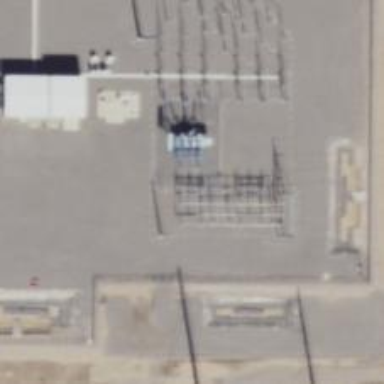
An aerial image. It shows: Switch used for power control.